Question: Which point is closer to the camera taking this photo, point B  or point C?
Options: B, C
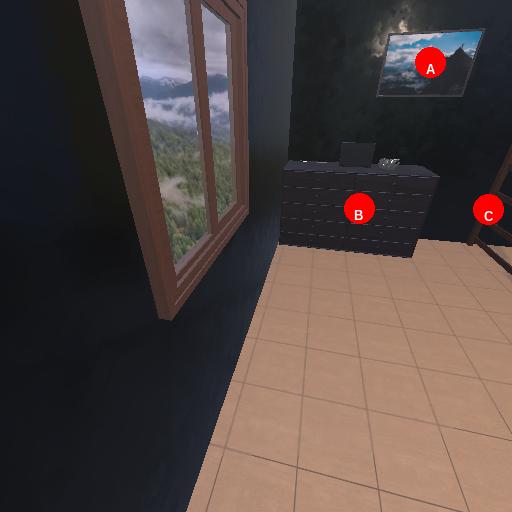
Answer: B